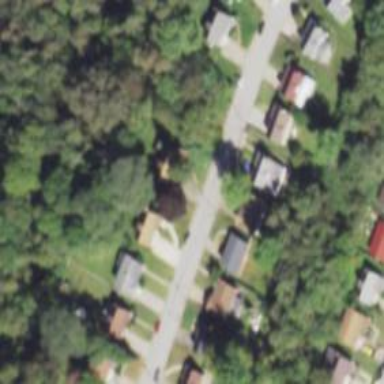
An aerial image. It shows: Driveway.